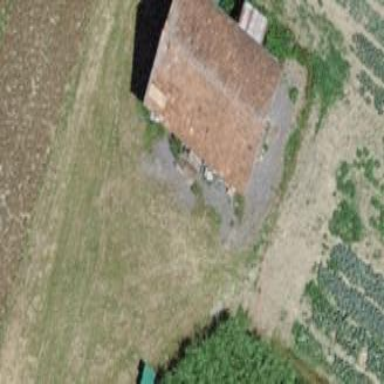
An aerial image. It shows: Rural barn.